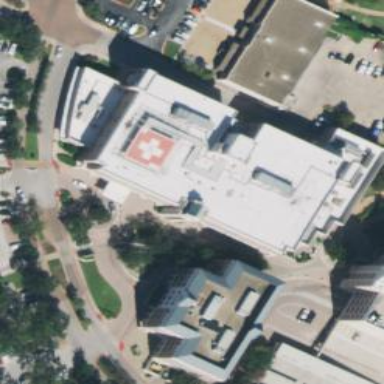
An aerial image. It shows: Hospital providing healthcare services.